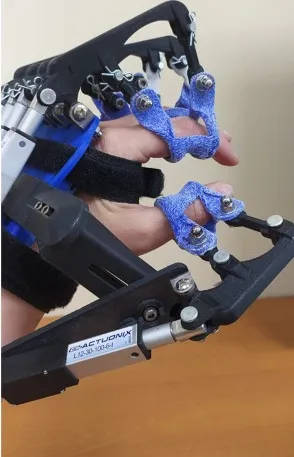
RobHand rehabilitation platform.
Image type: radiology (ct)